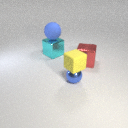
small blue metal sphere in front of large cyan metal cube